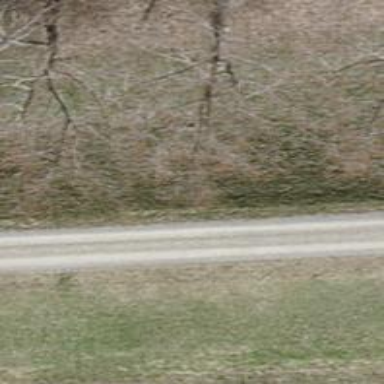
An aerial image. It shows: Track road with grade2 tracktype and embankment.